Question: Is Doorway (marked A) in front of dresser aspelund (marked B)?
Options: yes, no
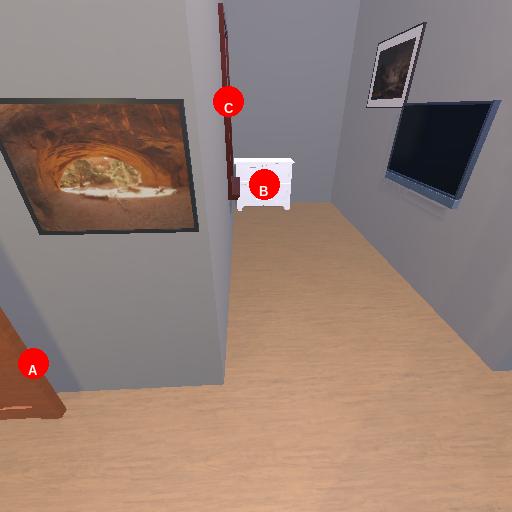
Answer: yes